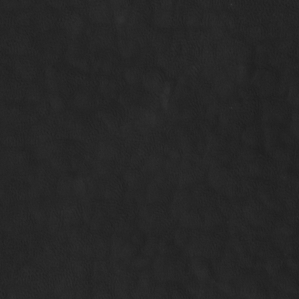
Label: non_frost